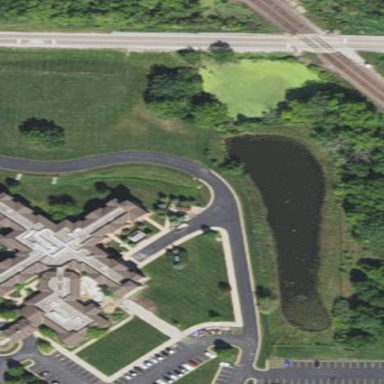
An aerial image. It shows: Nursing home building.